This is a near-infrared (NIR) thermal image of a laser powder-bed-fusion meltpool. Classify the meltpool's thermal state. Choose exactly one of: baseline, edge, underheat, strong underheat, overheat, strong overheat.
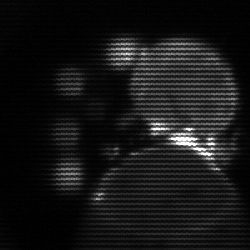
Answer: edge